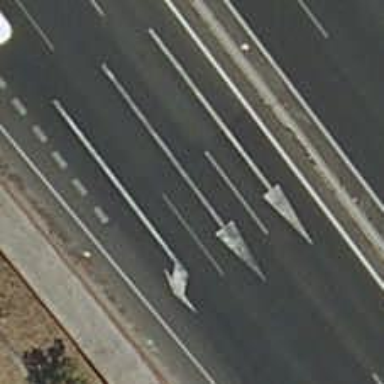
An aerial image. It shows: Motorway.